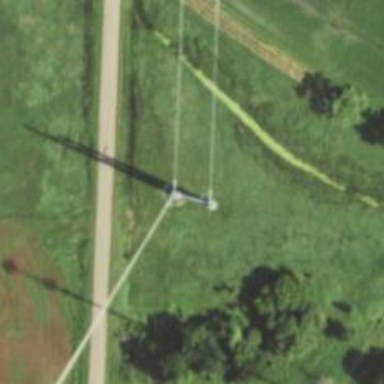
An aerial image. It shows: Power tower.